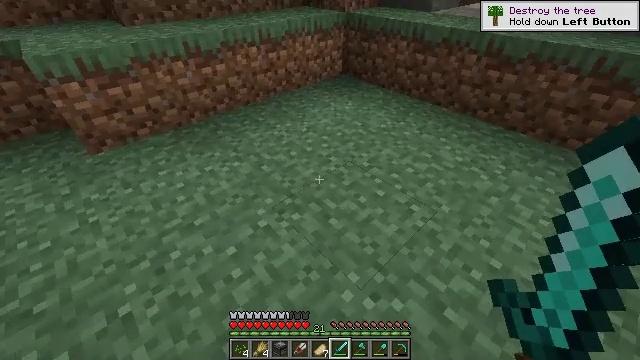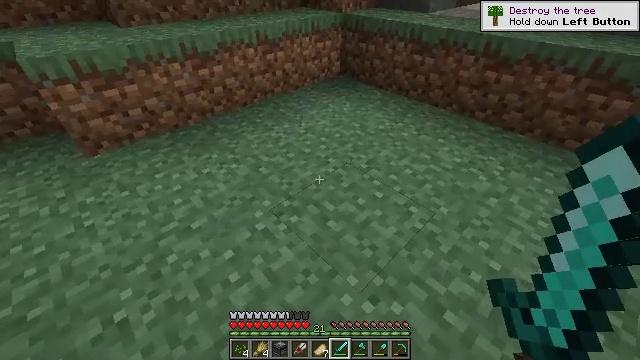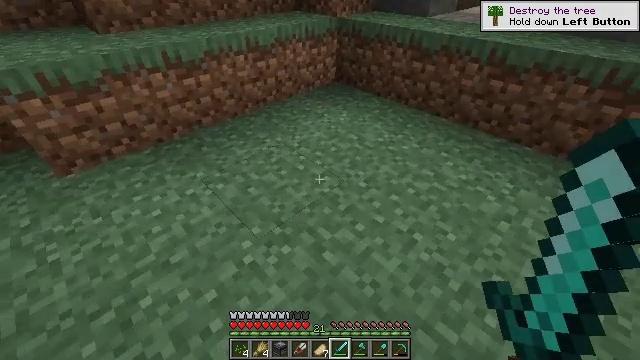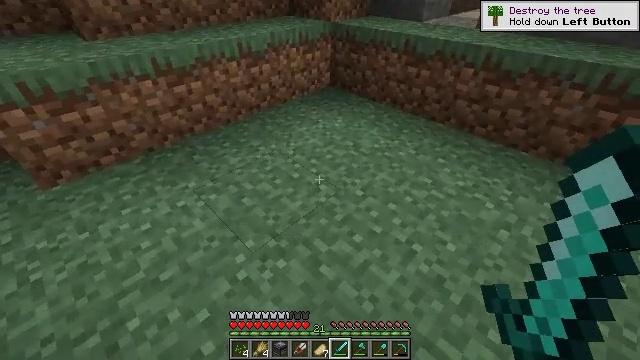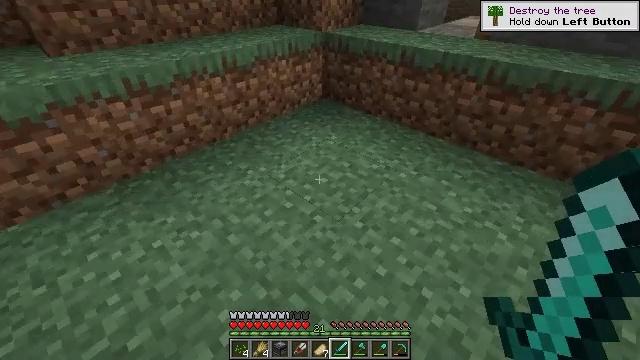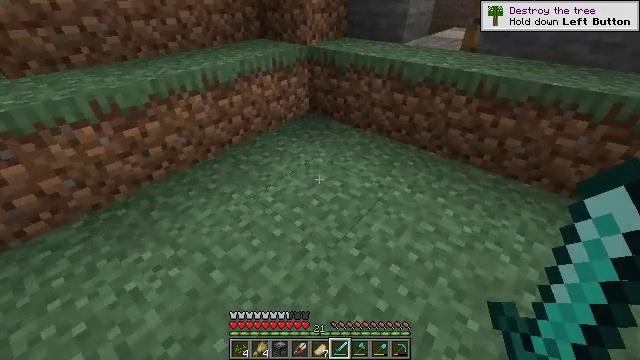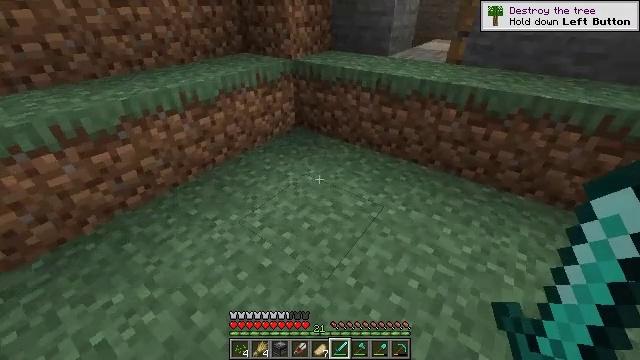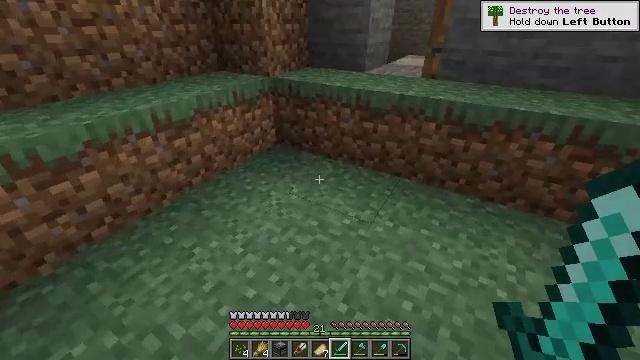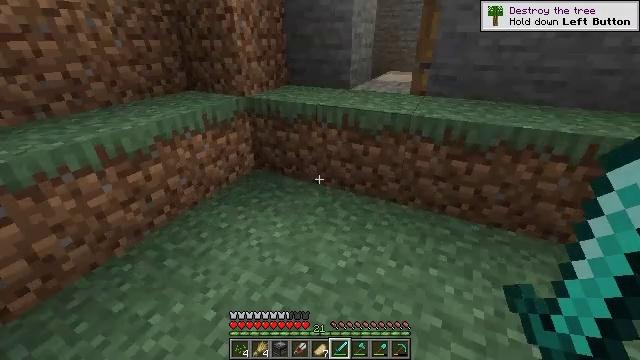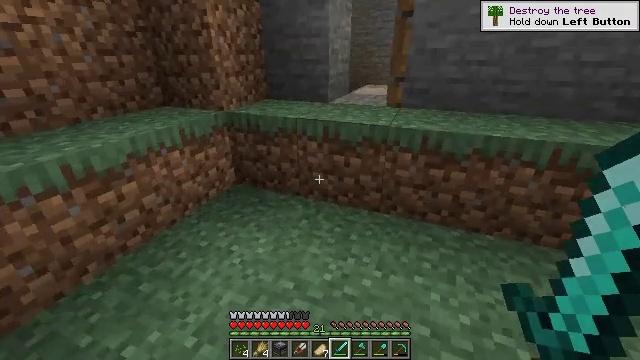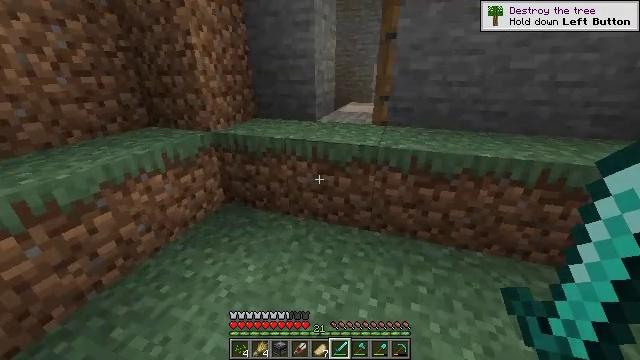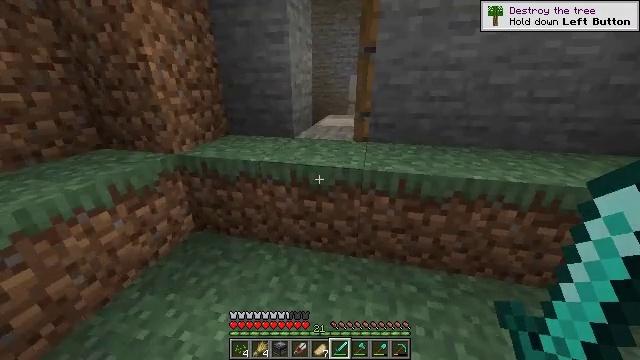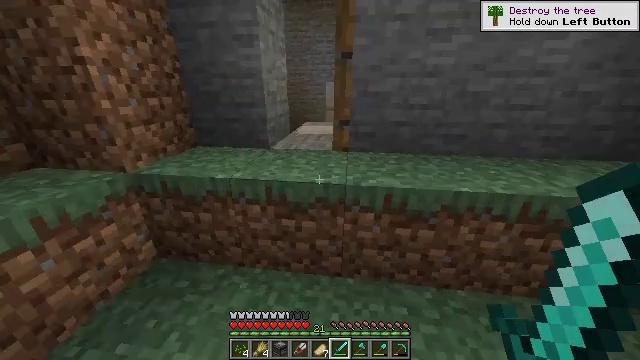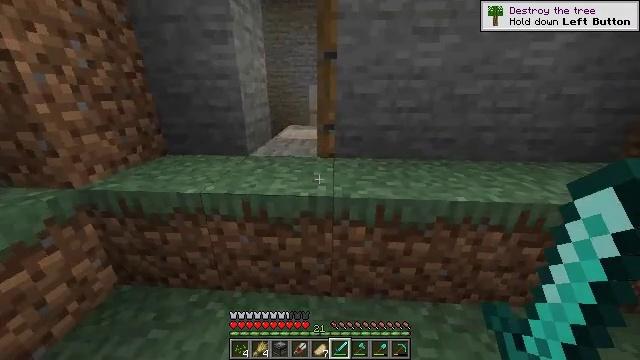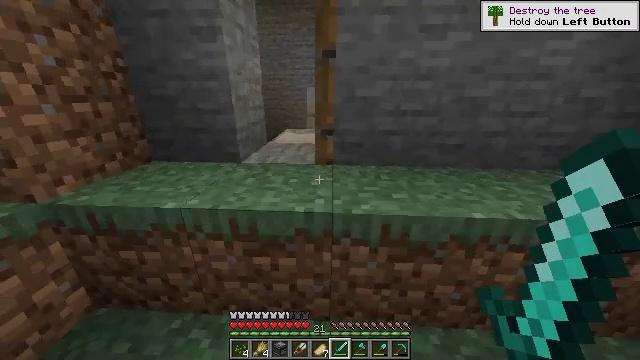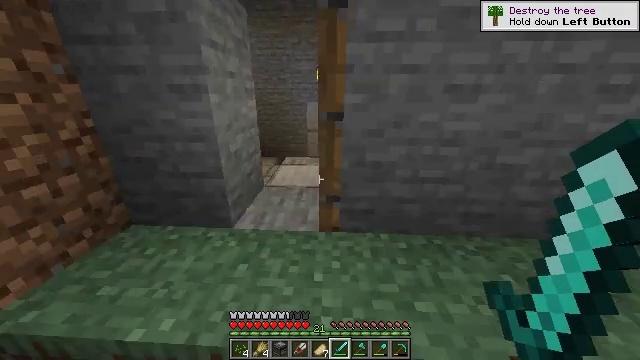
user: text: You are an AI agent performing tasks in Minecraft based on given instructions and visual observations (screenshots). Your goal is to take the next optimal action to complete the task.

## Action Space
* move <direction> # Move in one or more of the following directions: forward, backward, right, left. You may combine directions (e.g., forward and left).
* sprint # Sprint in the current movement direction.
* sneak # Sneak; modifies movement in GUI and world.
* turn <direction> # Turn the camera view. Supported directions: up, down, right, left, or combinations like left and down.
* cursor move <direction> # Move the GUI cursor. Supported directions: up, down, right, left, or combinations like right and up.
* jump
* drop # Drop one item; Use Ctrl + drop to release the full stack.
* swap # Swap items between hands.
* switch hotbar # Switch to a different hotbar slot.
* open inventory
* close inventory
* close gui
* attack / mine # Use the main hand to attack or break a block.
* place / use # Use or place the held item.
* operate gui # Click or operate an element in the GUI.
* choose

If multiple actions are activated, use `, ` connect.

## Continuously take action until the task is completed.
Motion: motion action
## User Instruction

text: craft item air
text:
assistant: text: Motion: move forward
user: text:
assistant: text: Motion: move forward
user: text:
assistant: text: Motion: move forward, turn right
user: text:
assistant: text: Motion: move forward, turn right
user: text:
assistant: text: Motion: move forward, turn right and up
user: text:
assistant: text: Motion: move forward, turn right and up
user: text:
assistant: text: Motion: move forward, turn right and up
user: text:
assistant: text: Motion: move forward, sprint, turn right and up
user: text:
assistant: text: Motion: move forward, sprint, turn right and up
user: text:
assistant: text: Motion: move forward, sprint, turn right and up
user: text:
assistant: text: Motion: move forward, sprint, turn right and up
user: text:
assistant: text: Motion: move forward, sprint, turn right and up
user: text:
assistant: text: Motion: move forward, turn right
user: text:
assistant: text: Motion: move forward, jump
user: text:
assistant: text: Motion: move forward, jump
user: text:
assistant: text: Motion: move forward, jump
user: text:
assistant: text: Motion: move forward, jump
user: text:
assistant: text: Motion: move forward
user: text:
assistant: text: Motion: move forward
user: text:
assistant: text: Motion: move forward, turn left
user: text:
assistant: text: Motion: move forward, turn left
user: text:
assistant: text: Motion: move forward, turn left
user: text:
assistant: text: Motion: move forward
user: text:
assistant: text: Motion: move forward
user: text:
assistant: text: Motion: move forward
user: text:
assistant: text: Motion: move forward
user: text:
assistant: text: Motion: move forward
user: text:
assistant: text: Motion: move forward
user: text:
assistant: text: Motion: move forward
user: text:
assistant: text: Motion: move forward